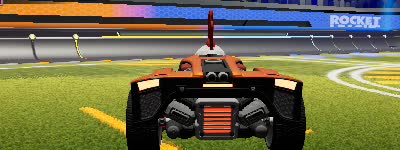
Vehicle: breakout